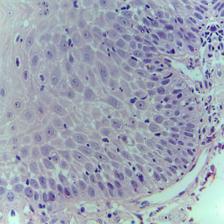
Diagnosis: Normal